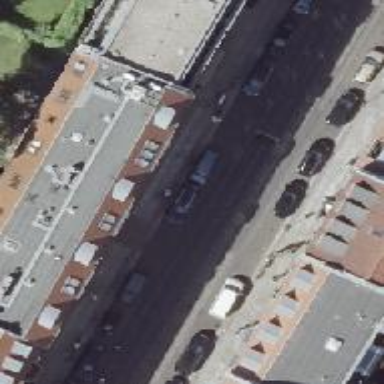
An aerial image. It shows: Parallel parking lane.